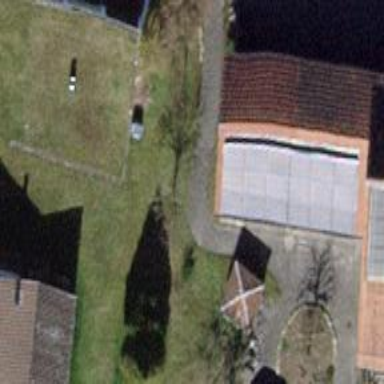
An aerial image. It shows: Shed building with gabled roof.